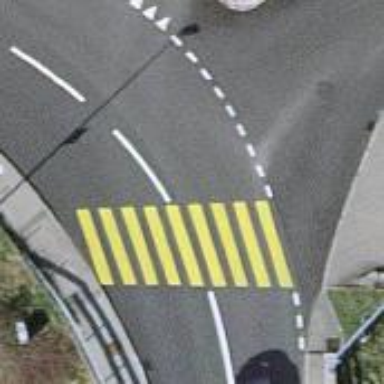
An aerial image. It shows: Uncontrolled zebra crossing on the road.